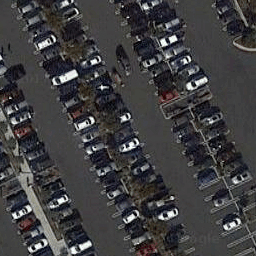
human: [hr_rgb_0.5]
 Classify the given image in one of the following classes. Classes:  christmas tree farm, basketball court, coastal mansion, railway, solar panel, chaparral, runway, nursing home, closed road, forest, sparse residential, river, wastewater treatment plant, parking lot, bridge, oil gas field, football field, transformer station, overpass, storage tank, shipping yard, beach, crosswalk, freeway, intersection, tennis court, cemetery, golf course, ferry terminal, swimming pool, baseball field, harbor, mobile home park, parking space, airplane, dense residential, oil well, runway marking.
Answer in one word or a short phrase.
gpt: parking lot